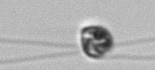
Label: flagellate_morphotype1